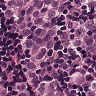
Metastatic tissue present: yes